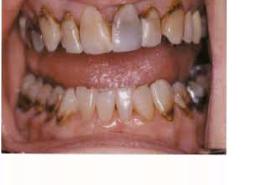
Condition: Tooth Discoloration